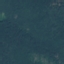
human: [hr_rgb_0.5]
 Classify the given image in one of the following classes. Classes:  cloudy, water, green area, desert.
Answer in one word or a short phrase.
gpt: green area